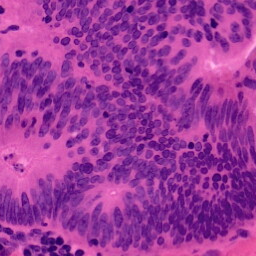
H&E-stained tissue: Colon